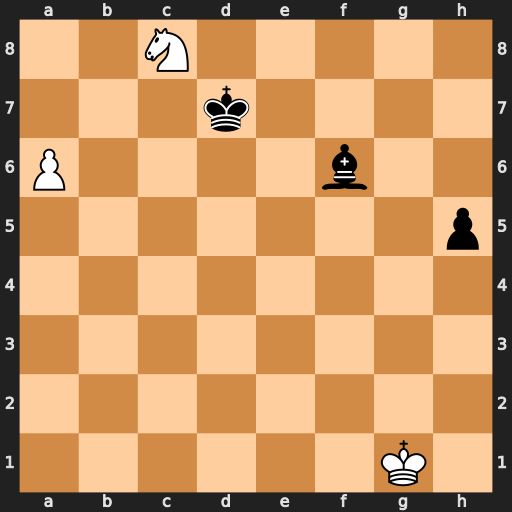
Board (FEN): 2N5/3k4/P4b2/7p/8/8/8/6K1
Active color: w
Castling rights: -
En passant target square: -
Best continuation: Nb6+ Kc7 a7